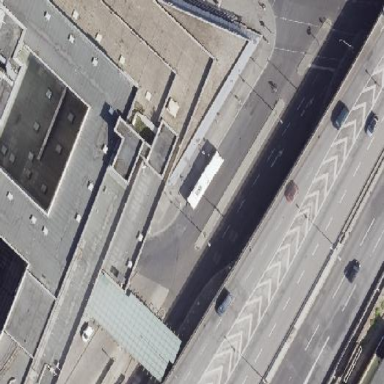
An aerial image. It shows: Building with flat roof.